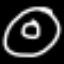
Label: donut